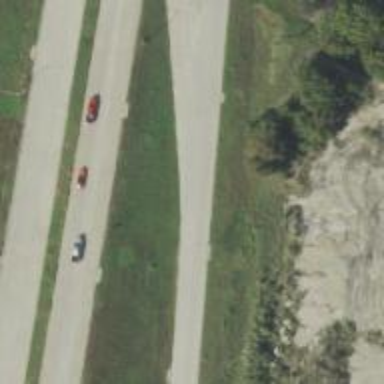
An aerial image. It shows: Tertiary road with frontage road along it.